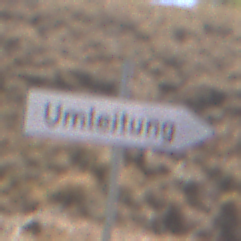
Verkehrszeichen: UmleitungswegweiserRechtsweisend
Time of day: Midday
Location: Outdoor (RoadRail)
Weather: Clear
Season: Summer
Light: Natural